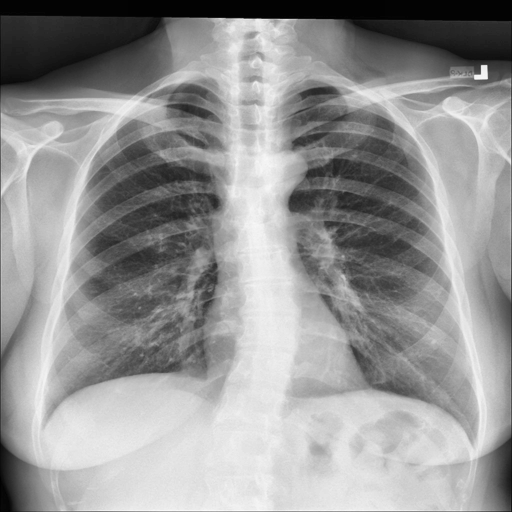
Finding: NORMAL